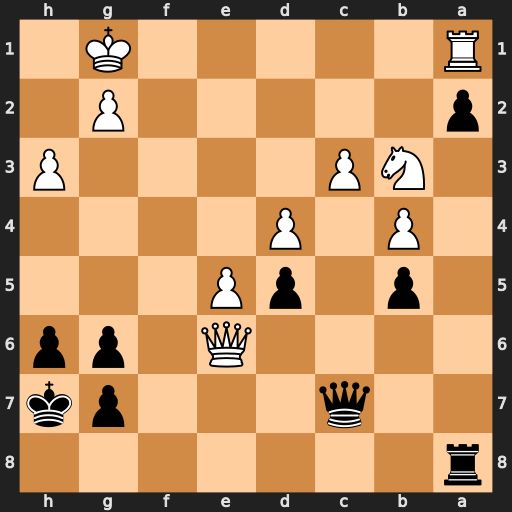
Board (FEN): r7/2q3pk/4Q1pp/1p1pP3/1P1P4/1NP4P/p5P1/R5K1
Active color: b
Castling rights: -
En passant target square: -
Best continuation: Qxc3 Qxd5 Ra3